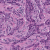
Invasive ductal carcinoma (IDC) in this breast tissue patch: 1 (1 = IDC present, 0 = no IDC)